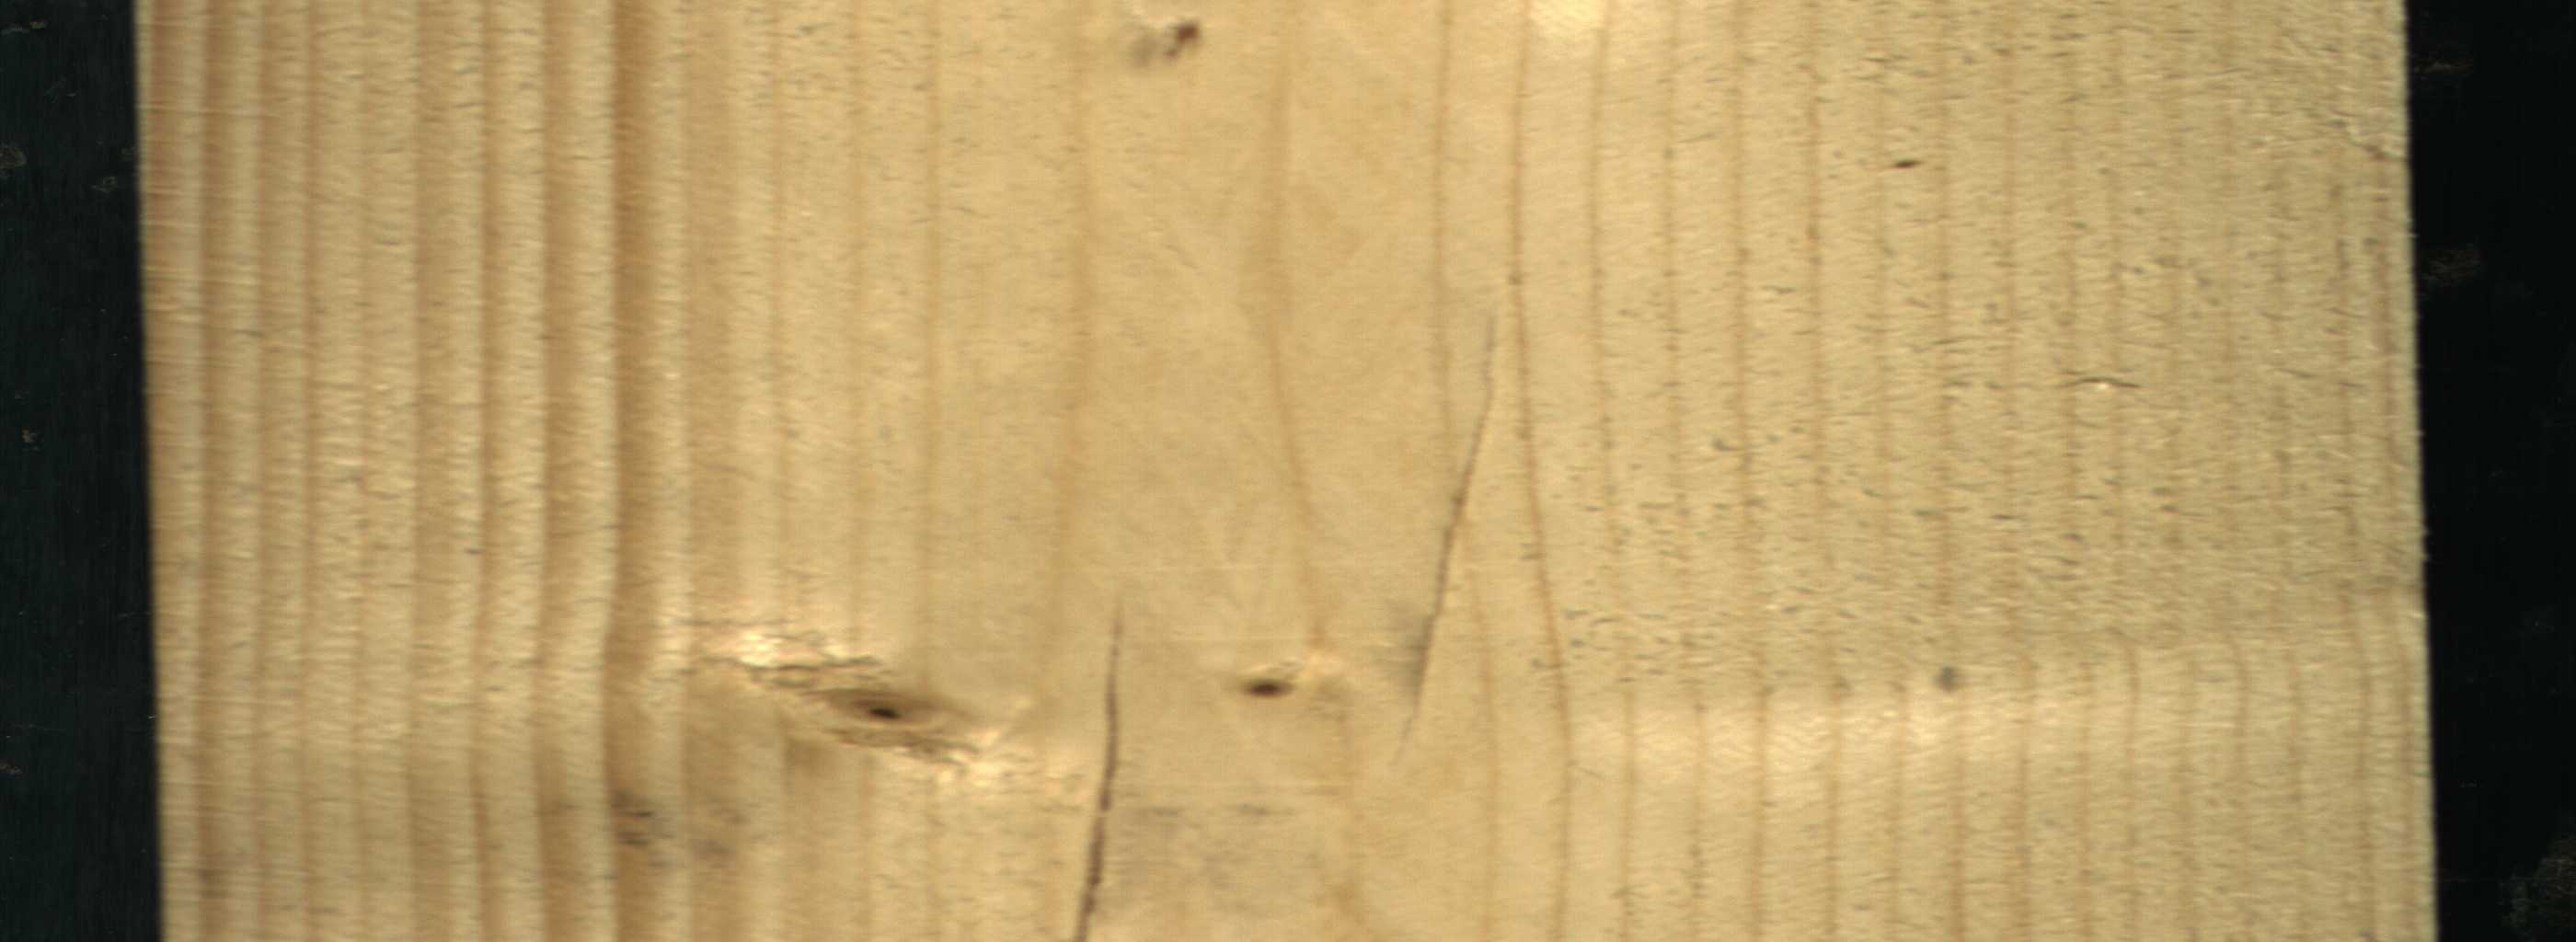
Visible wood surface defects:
Crack
Crack
Crack
Live_Knot
Live_Knot